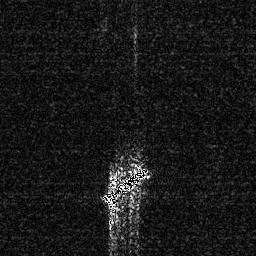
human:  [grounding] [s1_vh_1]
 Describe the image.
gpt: In the satellite image, there is  <ref>1 large ship </ref> <box>[[37, 64, 58, 82, 0]]</box> located at bottom.